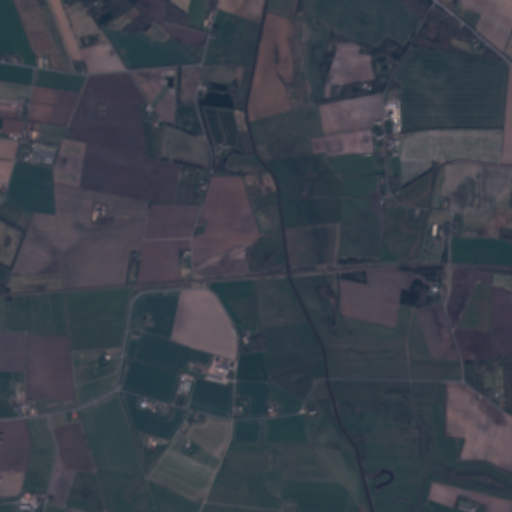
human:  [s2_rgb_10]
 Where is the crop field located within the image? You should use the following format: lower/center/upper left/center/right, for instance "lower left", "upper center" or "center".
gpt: The crop field is located in the upper left of the image.
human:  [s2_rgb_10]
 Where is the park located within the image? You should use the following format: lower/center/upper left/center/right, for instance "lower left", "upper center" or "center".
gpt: The park is located in the upper center of the image.
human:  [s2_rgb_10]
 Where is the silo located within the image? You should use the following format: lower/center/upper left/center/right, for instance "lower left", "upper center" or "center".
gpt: The silo is located in the lower left of the image.
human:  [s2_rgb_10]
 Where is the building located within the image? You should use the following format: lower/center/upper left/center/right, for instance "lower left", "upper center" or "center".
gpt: There is no building in the image.